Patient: sex M, age 30
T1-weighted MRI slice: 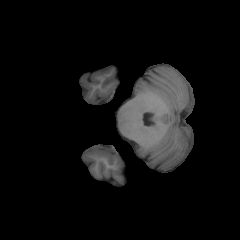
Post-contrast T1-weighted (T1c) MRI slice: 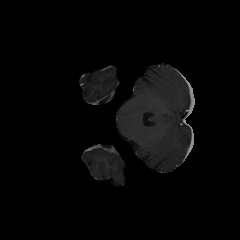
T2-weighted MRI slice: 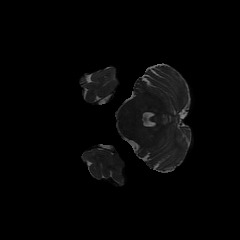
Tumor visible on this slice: no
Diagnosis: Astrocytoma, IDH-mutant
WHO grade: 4